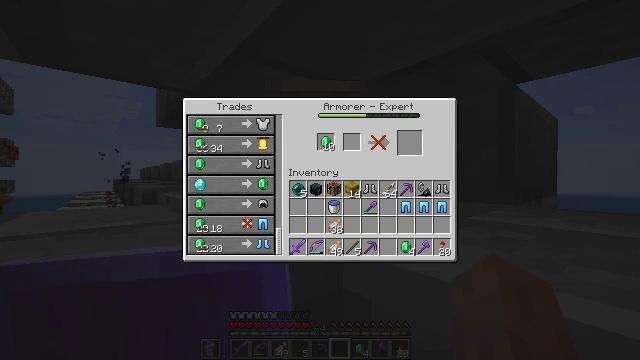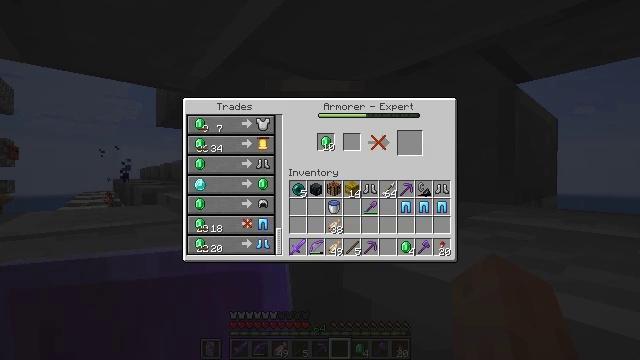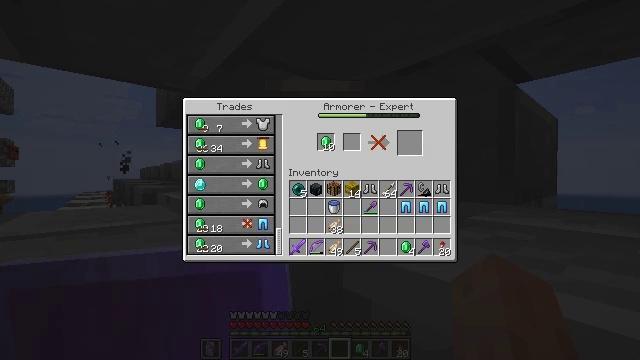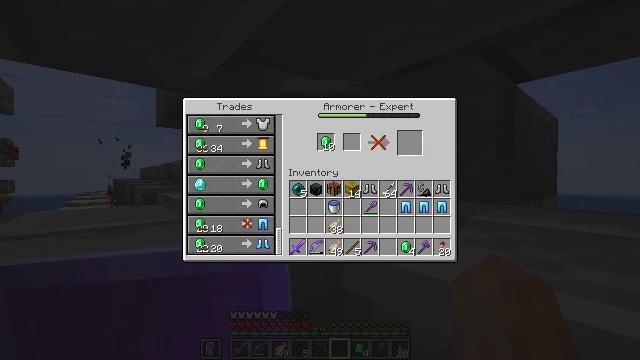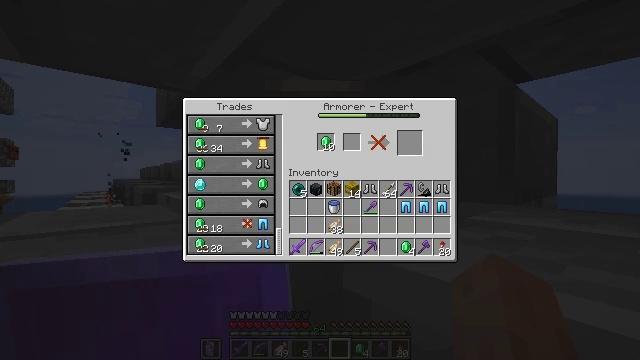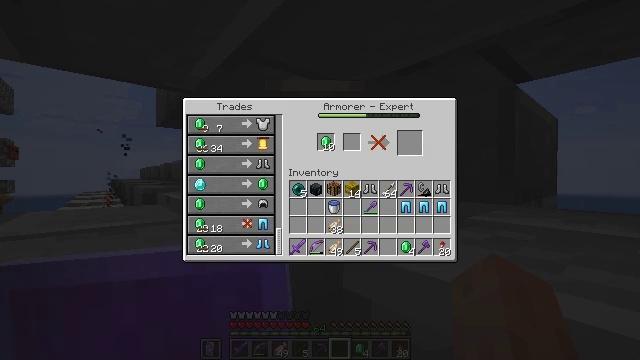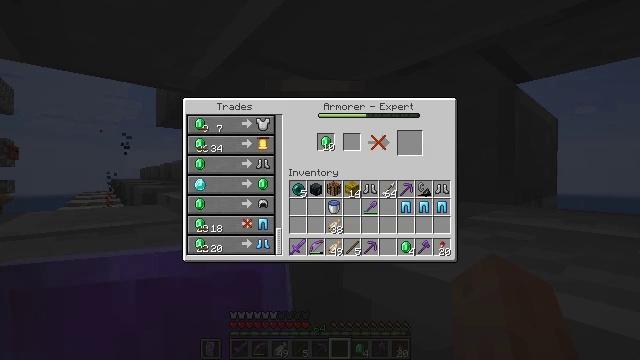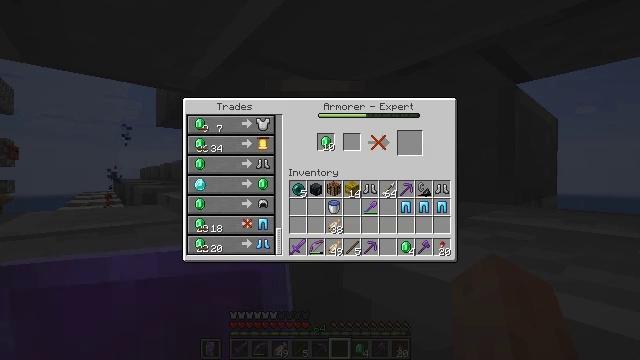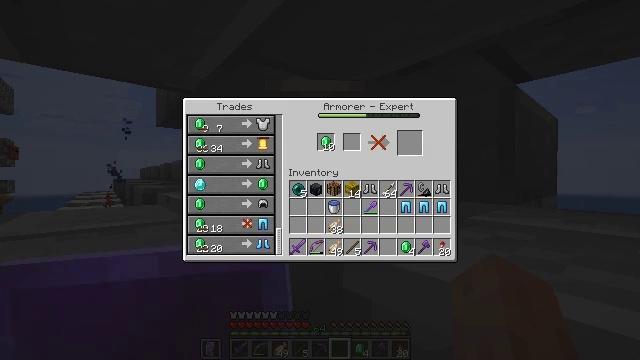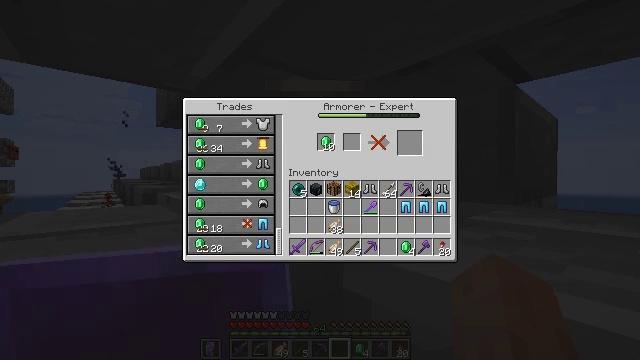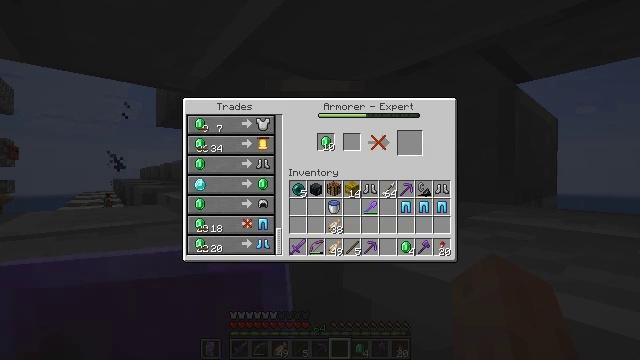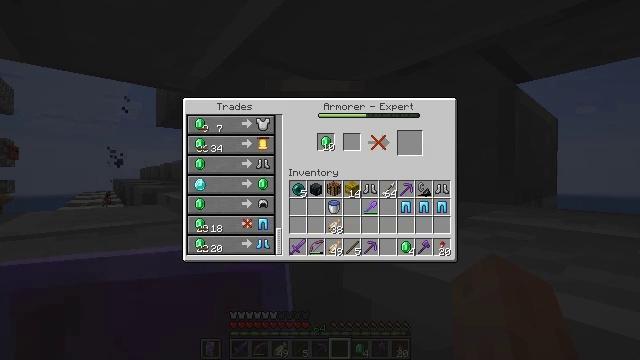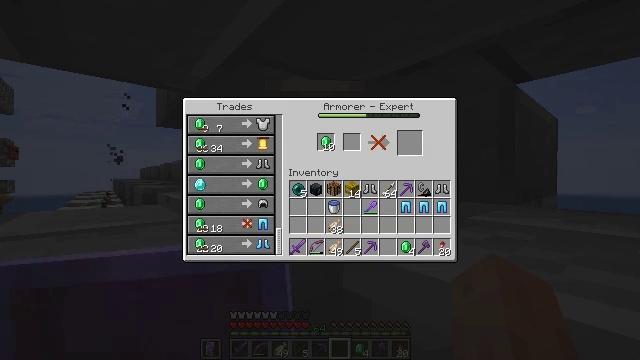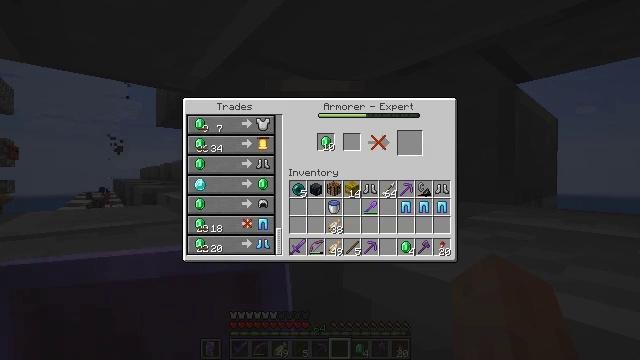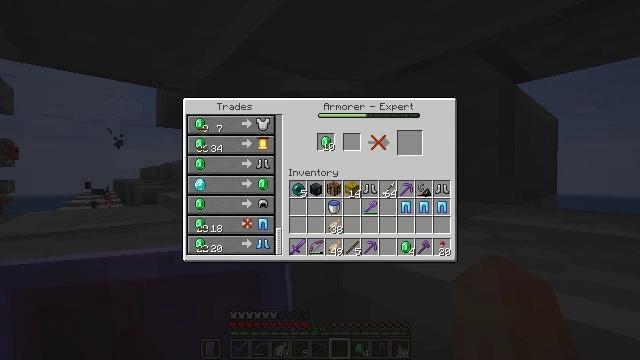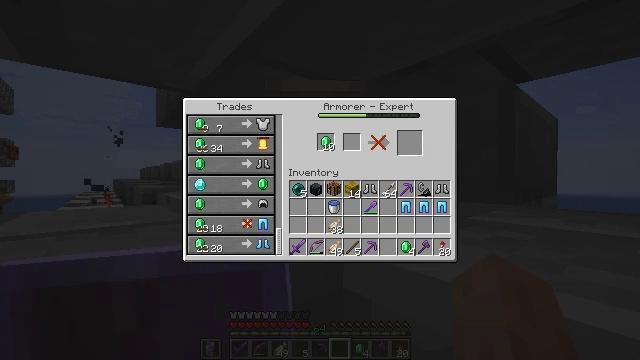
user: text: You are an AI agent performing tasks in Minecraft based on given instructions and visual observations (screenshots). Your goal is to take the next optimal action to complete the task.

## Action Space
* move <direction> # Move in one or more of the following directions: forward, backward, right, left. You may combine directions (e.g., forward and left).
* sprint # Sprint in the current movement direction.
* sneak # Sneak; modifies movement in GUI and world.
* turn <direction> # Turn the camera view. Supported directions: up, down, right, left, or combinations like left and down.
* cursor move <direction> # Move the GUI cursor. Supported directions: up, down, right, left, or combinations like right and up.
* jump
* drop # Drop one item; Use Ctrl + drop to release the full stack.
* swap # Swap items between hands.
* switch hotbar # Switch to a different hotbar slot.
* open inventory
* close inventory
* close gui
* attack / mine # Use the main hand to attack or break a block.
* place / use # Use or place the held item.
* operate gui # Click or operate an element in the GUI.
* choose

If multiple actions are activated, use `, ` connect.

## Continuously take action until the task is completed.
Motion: motion action
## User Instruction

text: Make sure you have the materials to craft a chainmail helmet.
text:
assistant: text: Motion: no_op
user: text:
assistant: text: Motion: no_op
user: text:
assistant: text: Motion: no_op
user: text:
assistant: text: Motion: no_op
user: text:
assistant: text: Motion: no_op
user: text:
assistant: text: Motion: no_op
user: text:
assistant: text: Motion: no_op
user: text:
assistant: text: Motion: no_op
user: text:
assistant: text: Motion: no_op
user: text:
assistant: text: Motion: no_op
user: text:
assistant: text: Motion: no_op
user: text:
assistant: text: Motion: no_op
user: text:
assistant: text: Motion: no_op
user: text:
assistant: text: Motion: no_op
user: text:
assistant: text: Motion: no_op
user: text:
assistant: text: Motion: no_op
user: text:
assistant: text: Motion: no_op
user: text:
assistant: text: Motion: no_op
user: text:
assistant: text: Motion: no_op
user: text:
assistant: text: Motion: no_op
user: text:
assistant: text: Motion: no_op
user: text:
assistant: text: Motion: no_op
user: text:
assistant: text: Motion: no_op
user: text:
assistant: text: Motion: no_op
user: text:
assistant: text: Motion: no_op
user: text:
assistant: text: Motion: no_op
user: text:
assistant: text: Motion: no_op
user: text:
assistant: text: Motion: no_op
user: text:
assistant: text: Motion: no_op
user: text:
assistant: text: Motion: no_op